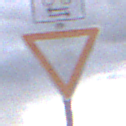
Verkehrszeichen: VorfahrtGewaehren
Zusatzzeichen oben: RichtungsangabeDurchPfeile9
Umgebung: Outdoor, Suburban
Tageszeit: MorningAfternoon
Wetter: PartlyCloudy
Licht: Natural
Jahreszeit: NotSpecified
Kontrast: LowContrast